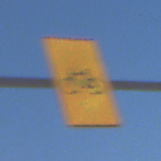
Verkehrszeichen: RadverkehrOhnePfeilsymbol
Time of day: MorningAfternoon
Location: Outdoor (Urban)
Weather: Clear
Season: NotSpecified
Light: Natural